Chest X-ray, AP view. Patient: 40 years old, sex M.
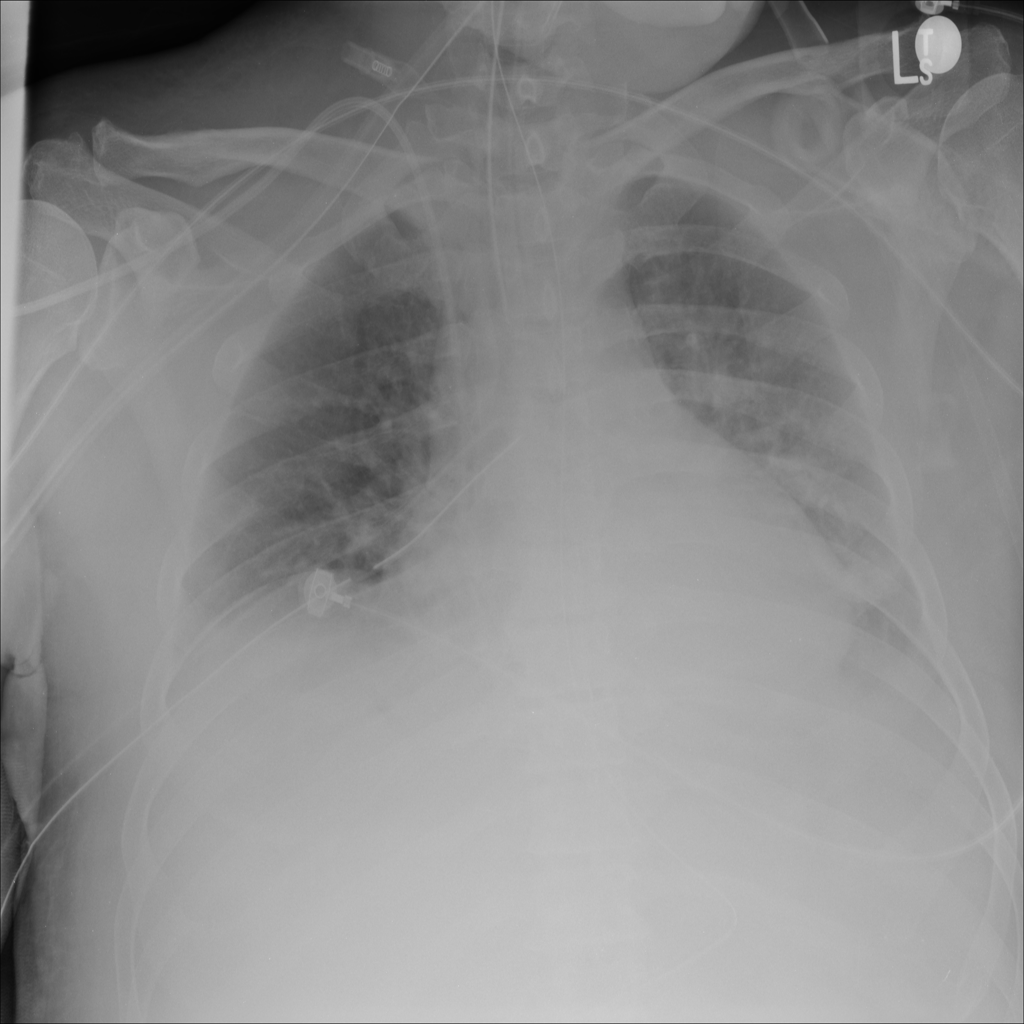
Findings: Infiltration